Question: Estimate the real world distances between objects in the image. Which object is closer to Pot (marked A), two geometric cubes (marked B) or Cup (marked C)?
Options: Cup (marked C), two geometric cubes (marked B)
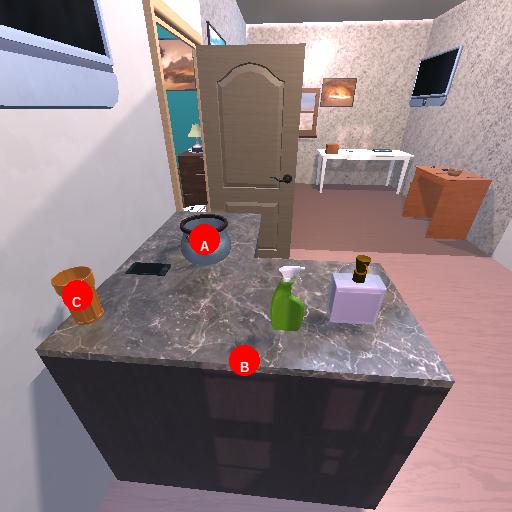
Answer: Cup (marked C)